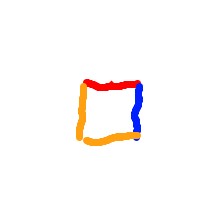
Shape: square